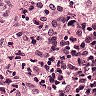
Metastatic tissue present: no